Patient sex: M
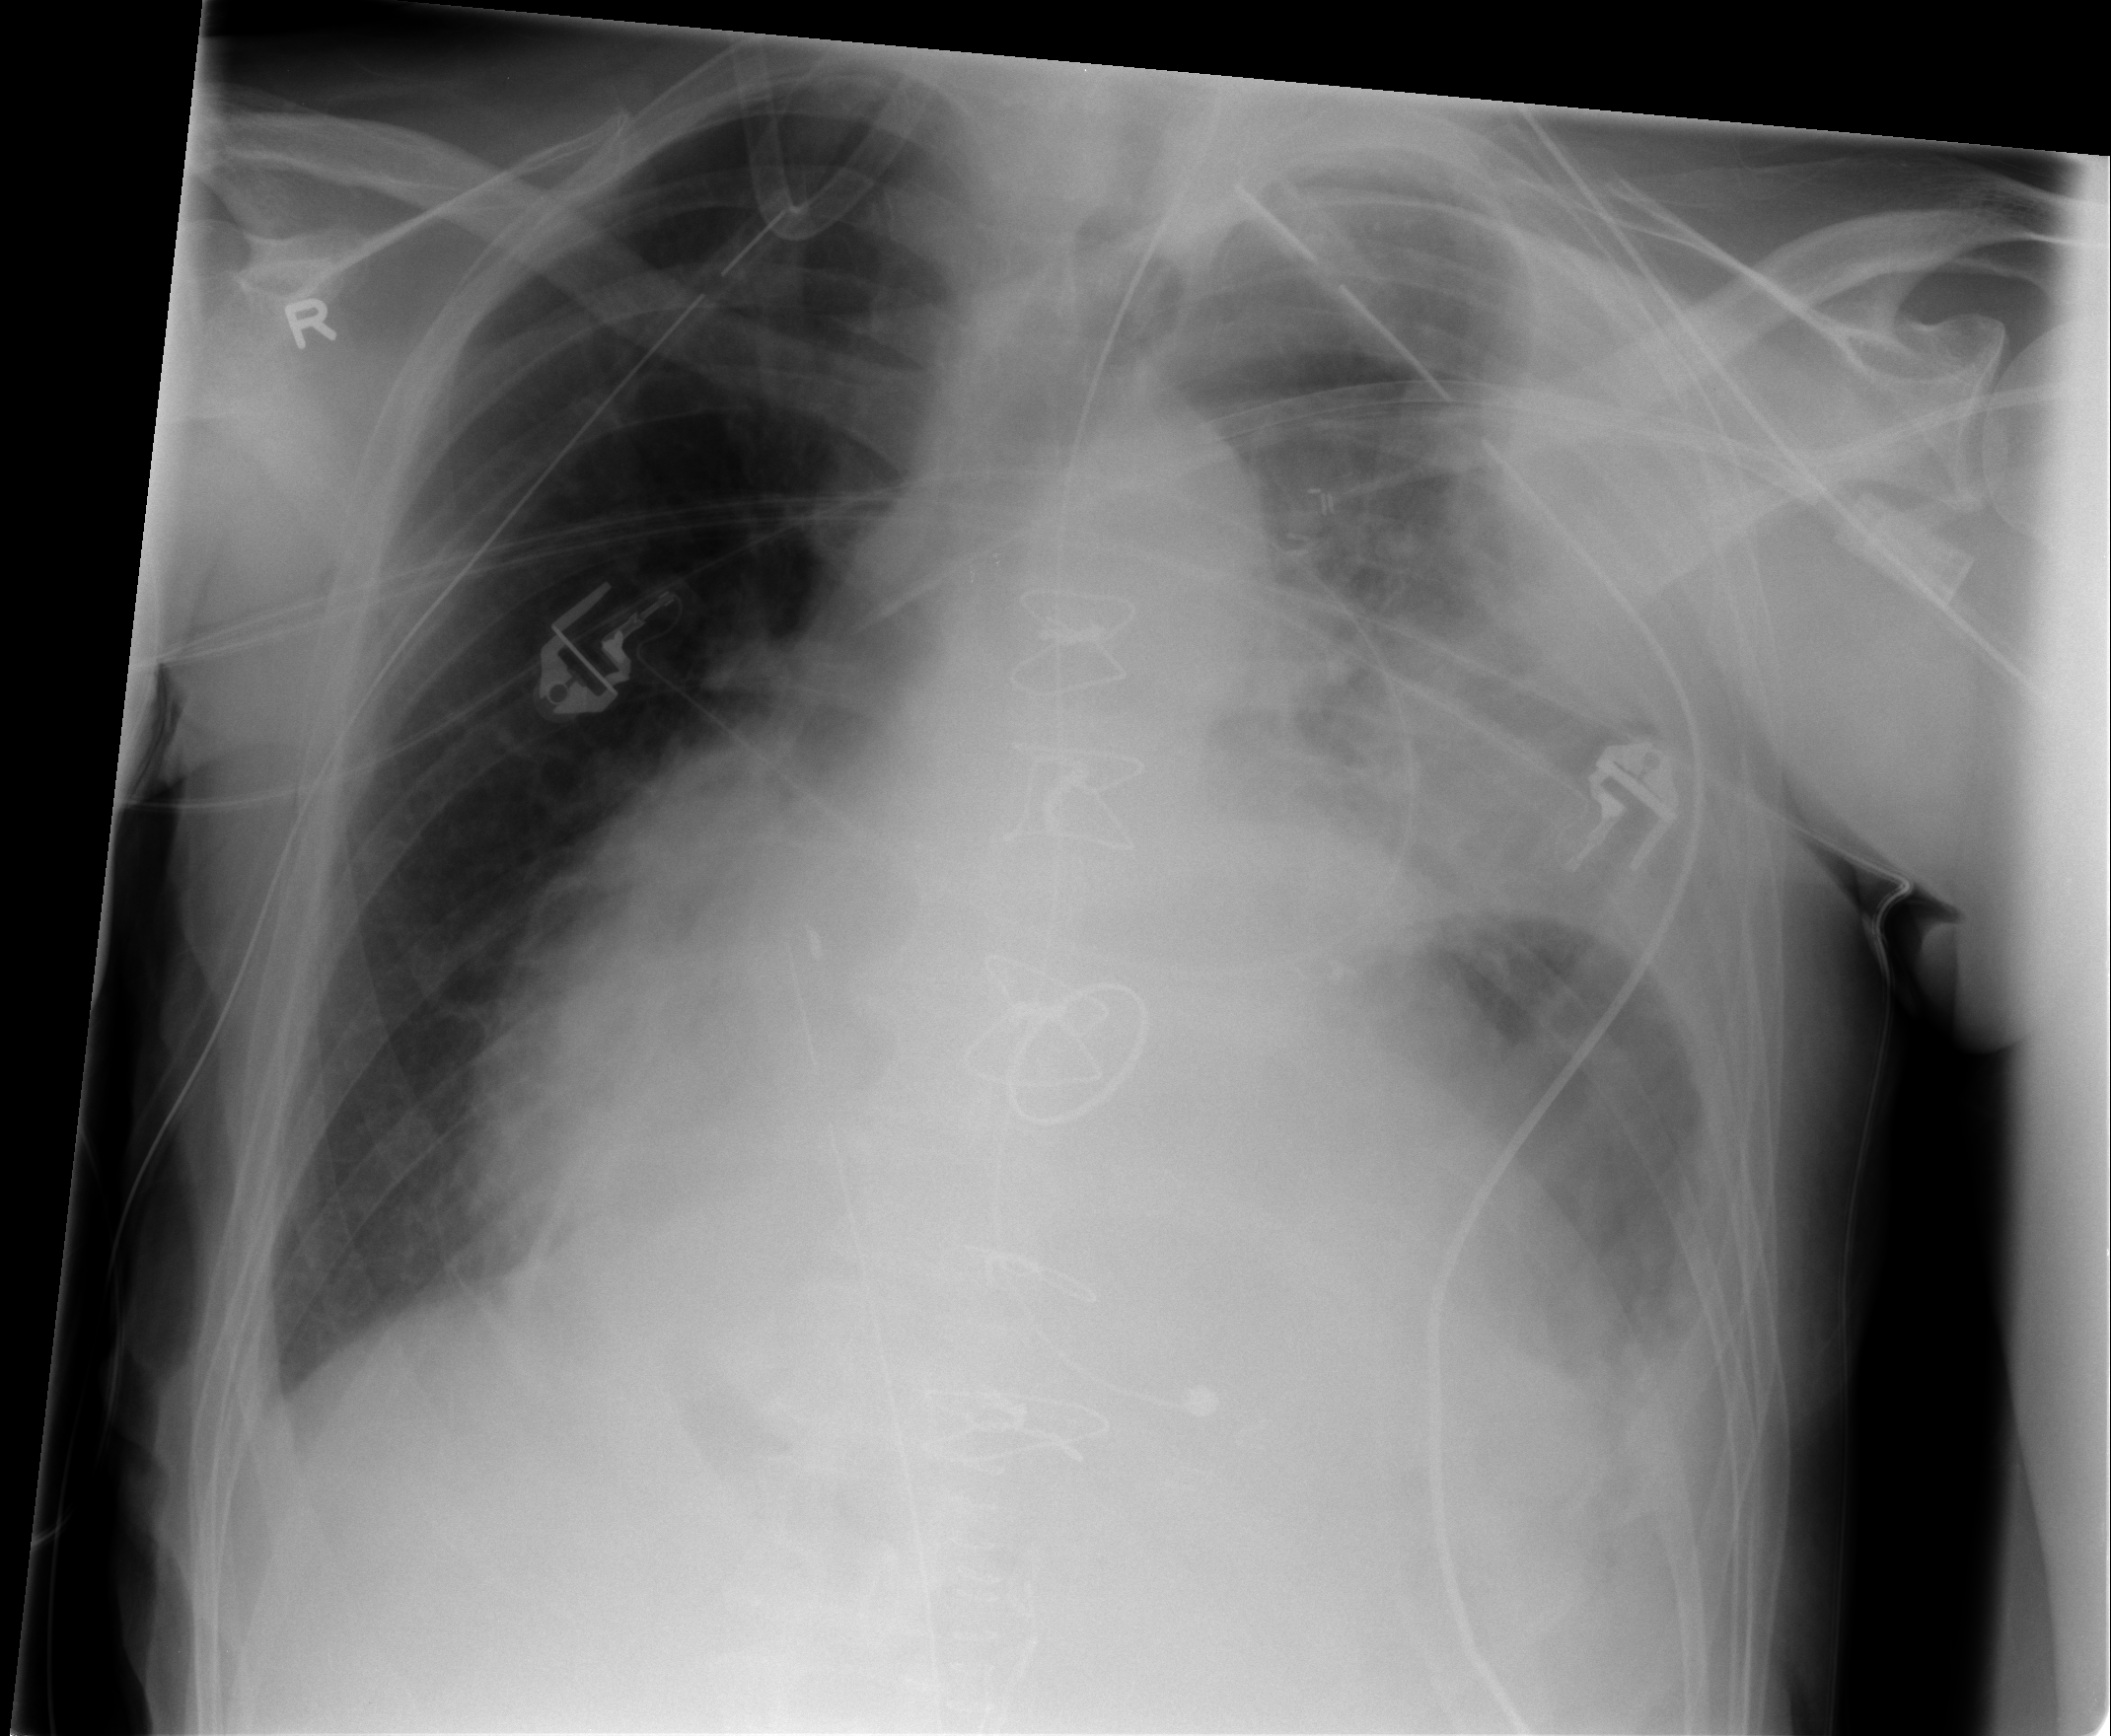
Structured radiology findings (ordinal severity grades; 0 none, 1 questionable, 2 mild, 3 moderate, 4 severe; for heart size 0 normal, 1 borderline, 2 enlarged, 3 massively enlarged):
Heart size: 3
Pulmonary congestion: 1
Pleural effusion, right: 1
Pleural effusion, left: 2
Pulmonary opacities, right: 0
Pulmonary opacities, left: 1
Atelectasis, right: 0
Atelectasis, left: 3